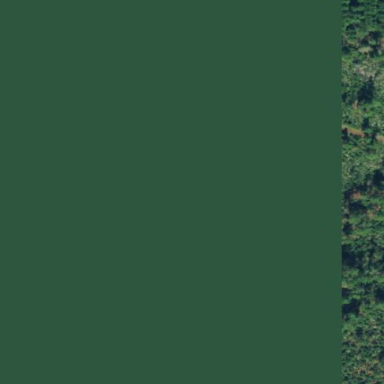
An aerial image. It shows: Forest area with evergreen needle-leaved scrub vegetation.